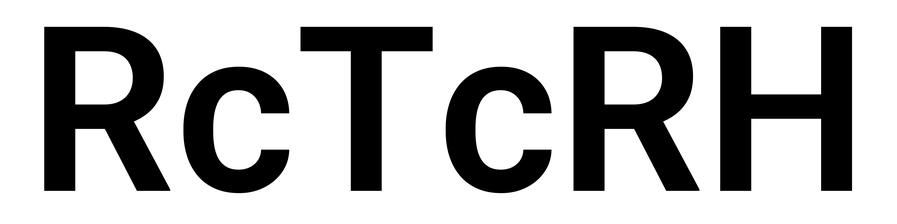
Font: Roboto_SemiBold